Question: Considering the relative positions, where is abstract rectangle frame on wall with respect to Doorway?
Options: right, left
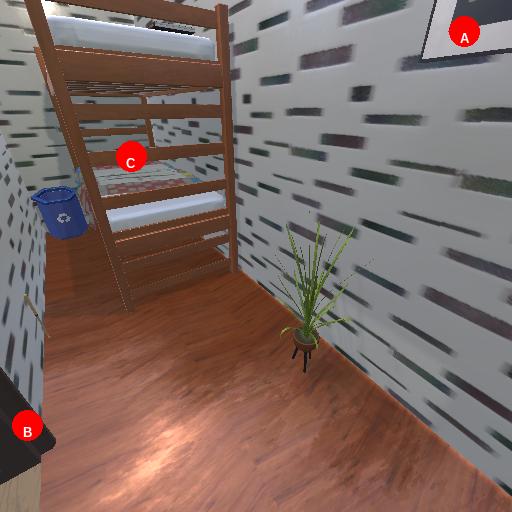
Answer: right